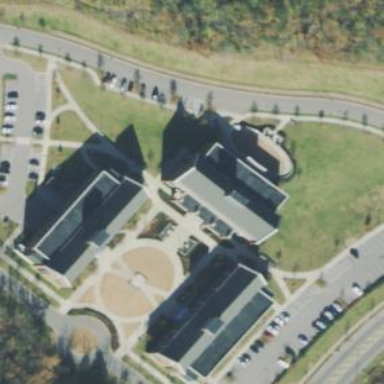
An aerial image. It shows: Building that serves as educational institution office.